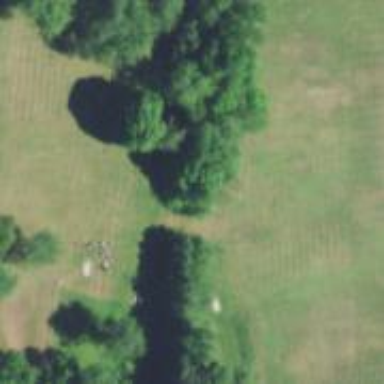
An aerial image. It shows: Disc golf hole.